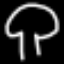
Label: mushroom